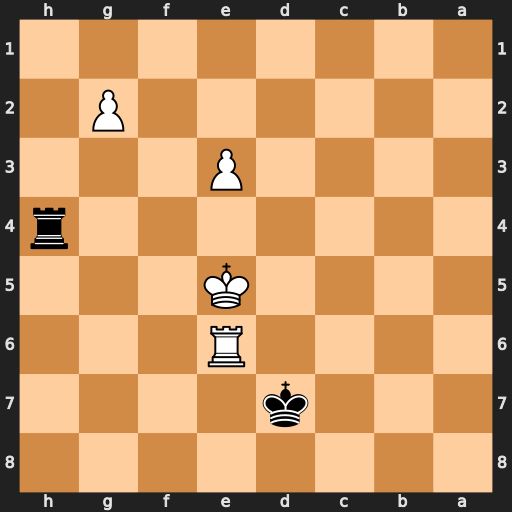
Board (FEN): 8/3k4/4R3/4K3/7r/4P3/6P1/8
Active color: b
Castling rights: -
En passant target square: -
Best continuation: Rh5+ Kf6 Rh6+ Kf5 Rxe6